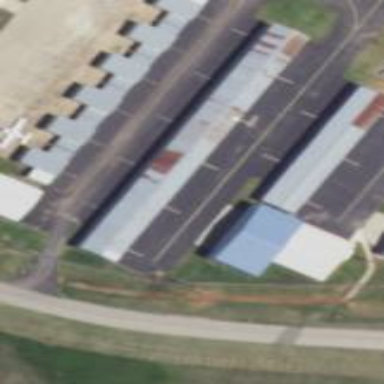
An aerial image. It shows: Hangar.